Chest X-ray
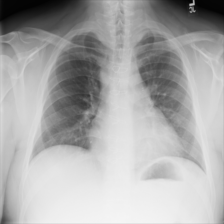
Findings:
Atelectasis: negative
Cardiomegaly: negative
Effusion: negative
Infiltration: negative
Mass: negative
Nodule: negative
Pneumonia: negative
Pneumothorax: negative
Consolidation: negative
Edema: negative
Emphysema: negative
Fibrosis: negative
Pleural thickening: negative
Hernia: negative